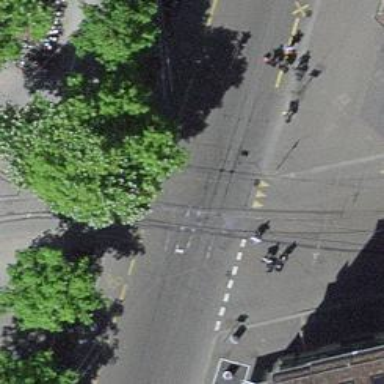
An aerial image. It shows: Tram level crossing on the railway.